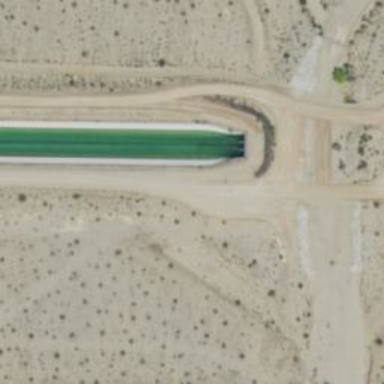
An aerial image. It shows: Culvert tunnel through water canal.